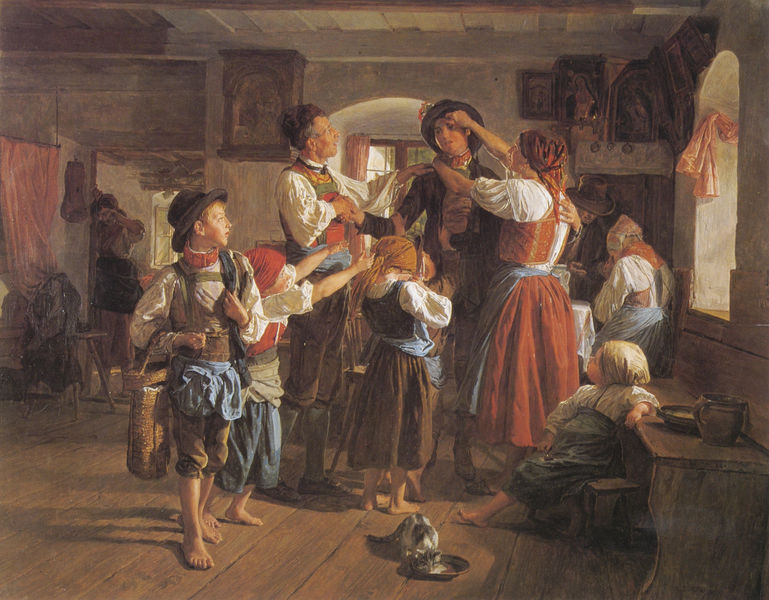
Titel: Der Abschied des Konskribierten
Künstler: Ferdinand Georg Waldmüller
Standort: Wien
Institution: Sammlung Leopold
Schlagwörter: blau, dunkel, gemälde, gruppe, mann, schatten, wasser, weiß, frauen, menschen, mädchen, ocker, sitzen, blumen, braun, bunt, fenster, frau, holz, hut, hüte, kleid, kleider, licht, männer, orange, raum, schmuck, stuhl, szene, tisch, türkis, zimmer, haus, rot, tuch, fest, malerei, muster, tanz, anzug, feier, hemd, trinken, wand, bluse, kleidung, schale, schüssel, stehen, teller, hände, vorhang, hütte, boden, land, interieur, kostüm, decke, eltern, familie, innen, kind, mutter, personen, tochter, vater, tanzen, bauern, genre, kamin, kinder, keramik, krug, schürze, topf, farbig, füße, bilder, schrank, umarmung, wohnzimmer, fußboden, mieder, buben, jungen, bäuerin, hemden, schürzen, bauernhof, baby, bank, dielen, hocker, schemel, figuren, blue, chair, curtain, curtains, hands, hat, men, people, red, stool, white, window, women, bench, chairs, dress, figures, france, girls, gray, green, group, interior, painting, room, sitting, table, vorhänge, windows, wohnung, yellow, holzboden, kopftuch, foulard, halstuch, marron, anprobe, dressing, korb, picture, balken, brown, floor, pot, stube, vase, wooden, kammer, holzdielen, ankleiden, junge, weste, gründ, bauer, katze, barfuss, gefäß, bayern, heimat, abschied, alpen, idyll, milch, schlecken, schälchen, geschirr, chapeau, beutel, holzdecke, dielenboden, tracht, küche, feiertag, wood, maison, junger mann, ländlich, mauern, hilfe, man, fensterbank, chambre, festtag, girl, house, peasant, bauernhaus, german, kostüme, trachten, holzbank, boy, child, costume, feet, young man, hochzeit, aufbruch, light, geselle, hosenträger, schränkchen, fenetre, napf, madonna, lederhose, sitzbank, tirol, lumière, bonnet, mother, scarf, dog, hats, bois, brau, ärger, sohn, bllume, youth, wanderung, dirndl, glück, paysan, gasthaus, tie, children, scene, allemand, bauernstube, peasants, lederhosen, bleu, enfants, anziehen, bayerisch, brauch, lebensfroh, maderln, mmädchen, münchner schule, ordentlich, raum zimmer, sitzschemel, sonntaskleid, sontagskleid, volkstum, votivtafel, zuscheuen, paysans, fussbank, basket, heimkehr, clothes, enfant, cat, chat, family, walls, schränke, ceiling, pants, shoes, england, measurements, nachwuchs, farmer, home, bare, bräutigam, helfer, garcon, dutch, hollande, kids, saucer, christian, habit, saints, plate, plafond, tan, father, son, saint, kid, schmid, bauernhochzeit, jug, standing, beistand, garcons, lit, heiligenbilder, boys, famille, bowl, planks, europe, daughter, traditional, dad, icône, household, daughters, indoor, barefoot, inside, costumes, 18th century, living room, milk, event, moth, handshake, paintin, mum, satchel, scarves, getting dressed, bauerntanz, plates, boards, vests, preparing, ready, sons, parquette, ausstaffieren, childs, blucmen, barefood, 800, tailor, herrichten, kerchiefs, chpeau, fessen, tuch tücher, inddor, coustumes